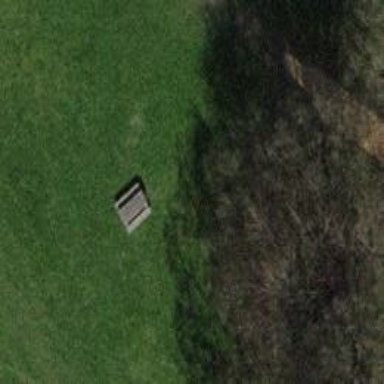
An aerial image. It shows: Picnic site for tourists.